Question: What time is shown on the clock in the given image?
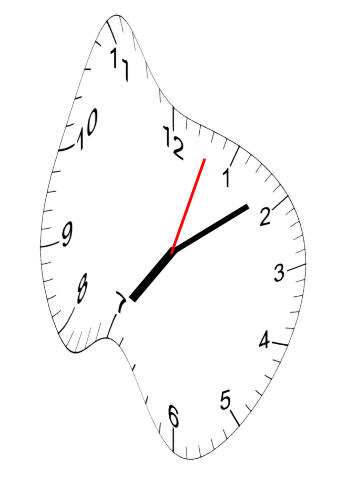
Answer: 07:09:03